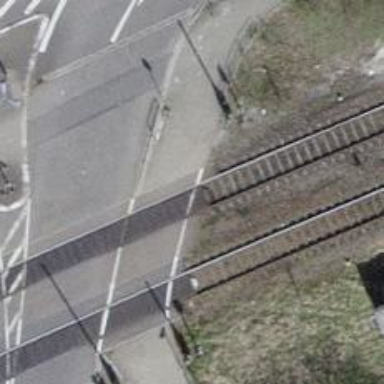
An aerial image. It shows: Railway crossing.